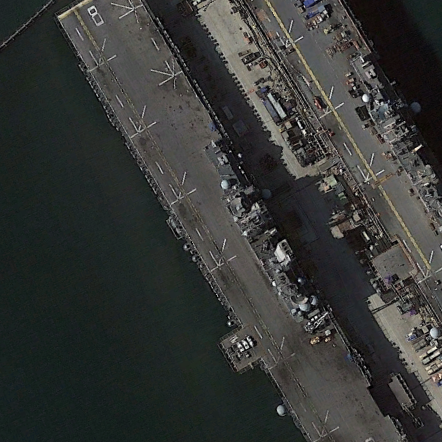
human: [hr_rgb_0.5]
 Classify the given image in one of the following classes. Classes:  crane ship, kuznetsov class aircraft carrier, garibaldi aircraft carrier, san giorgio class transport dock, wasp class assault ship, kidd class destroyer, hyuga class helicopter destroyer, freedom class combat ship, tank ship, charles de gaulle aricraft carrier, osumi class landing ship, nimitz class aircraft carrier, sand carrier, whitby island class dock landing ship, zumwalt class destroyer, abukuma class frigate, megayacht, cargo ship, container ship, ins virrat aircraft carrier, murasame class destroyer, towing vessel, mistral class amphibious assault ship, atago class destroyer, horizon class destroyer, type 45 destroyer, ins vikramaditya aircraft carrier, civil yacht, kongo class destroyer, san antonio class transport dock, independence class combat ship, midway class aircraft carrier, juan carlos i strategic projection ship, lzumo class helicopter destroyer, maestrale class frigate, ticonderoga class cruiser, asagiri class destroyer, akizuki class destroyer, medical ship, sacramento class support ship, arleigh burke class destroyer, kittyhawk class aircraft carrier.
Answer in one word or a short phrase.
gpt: Wasp class assault ship